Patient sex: M
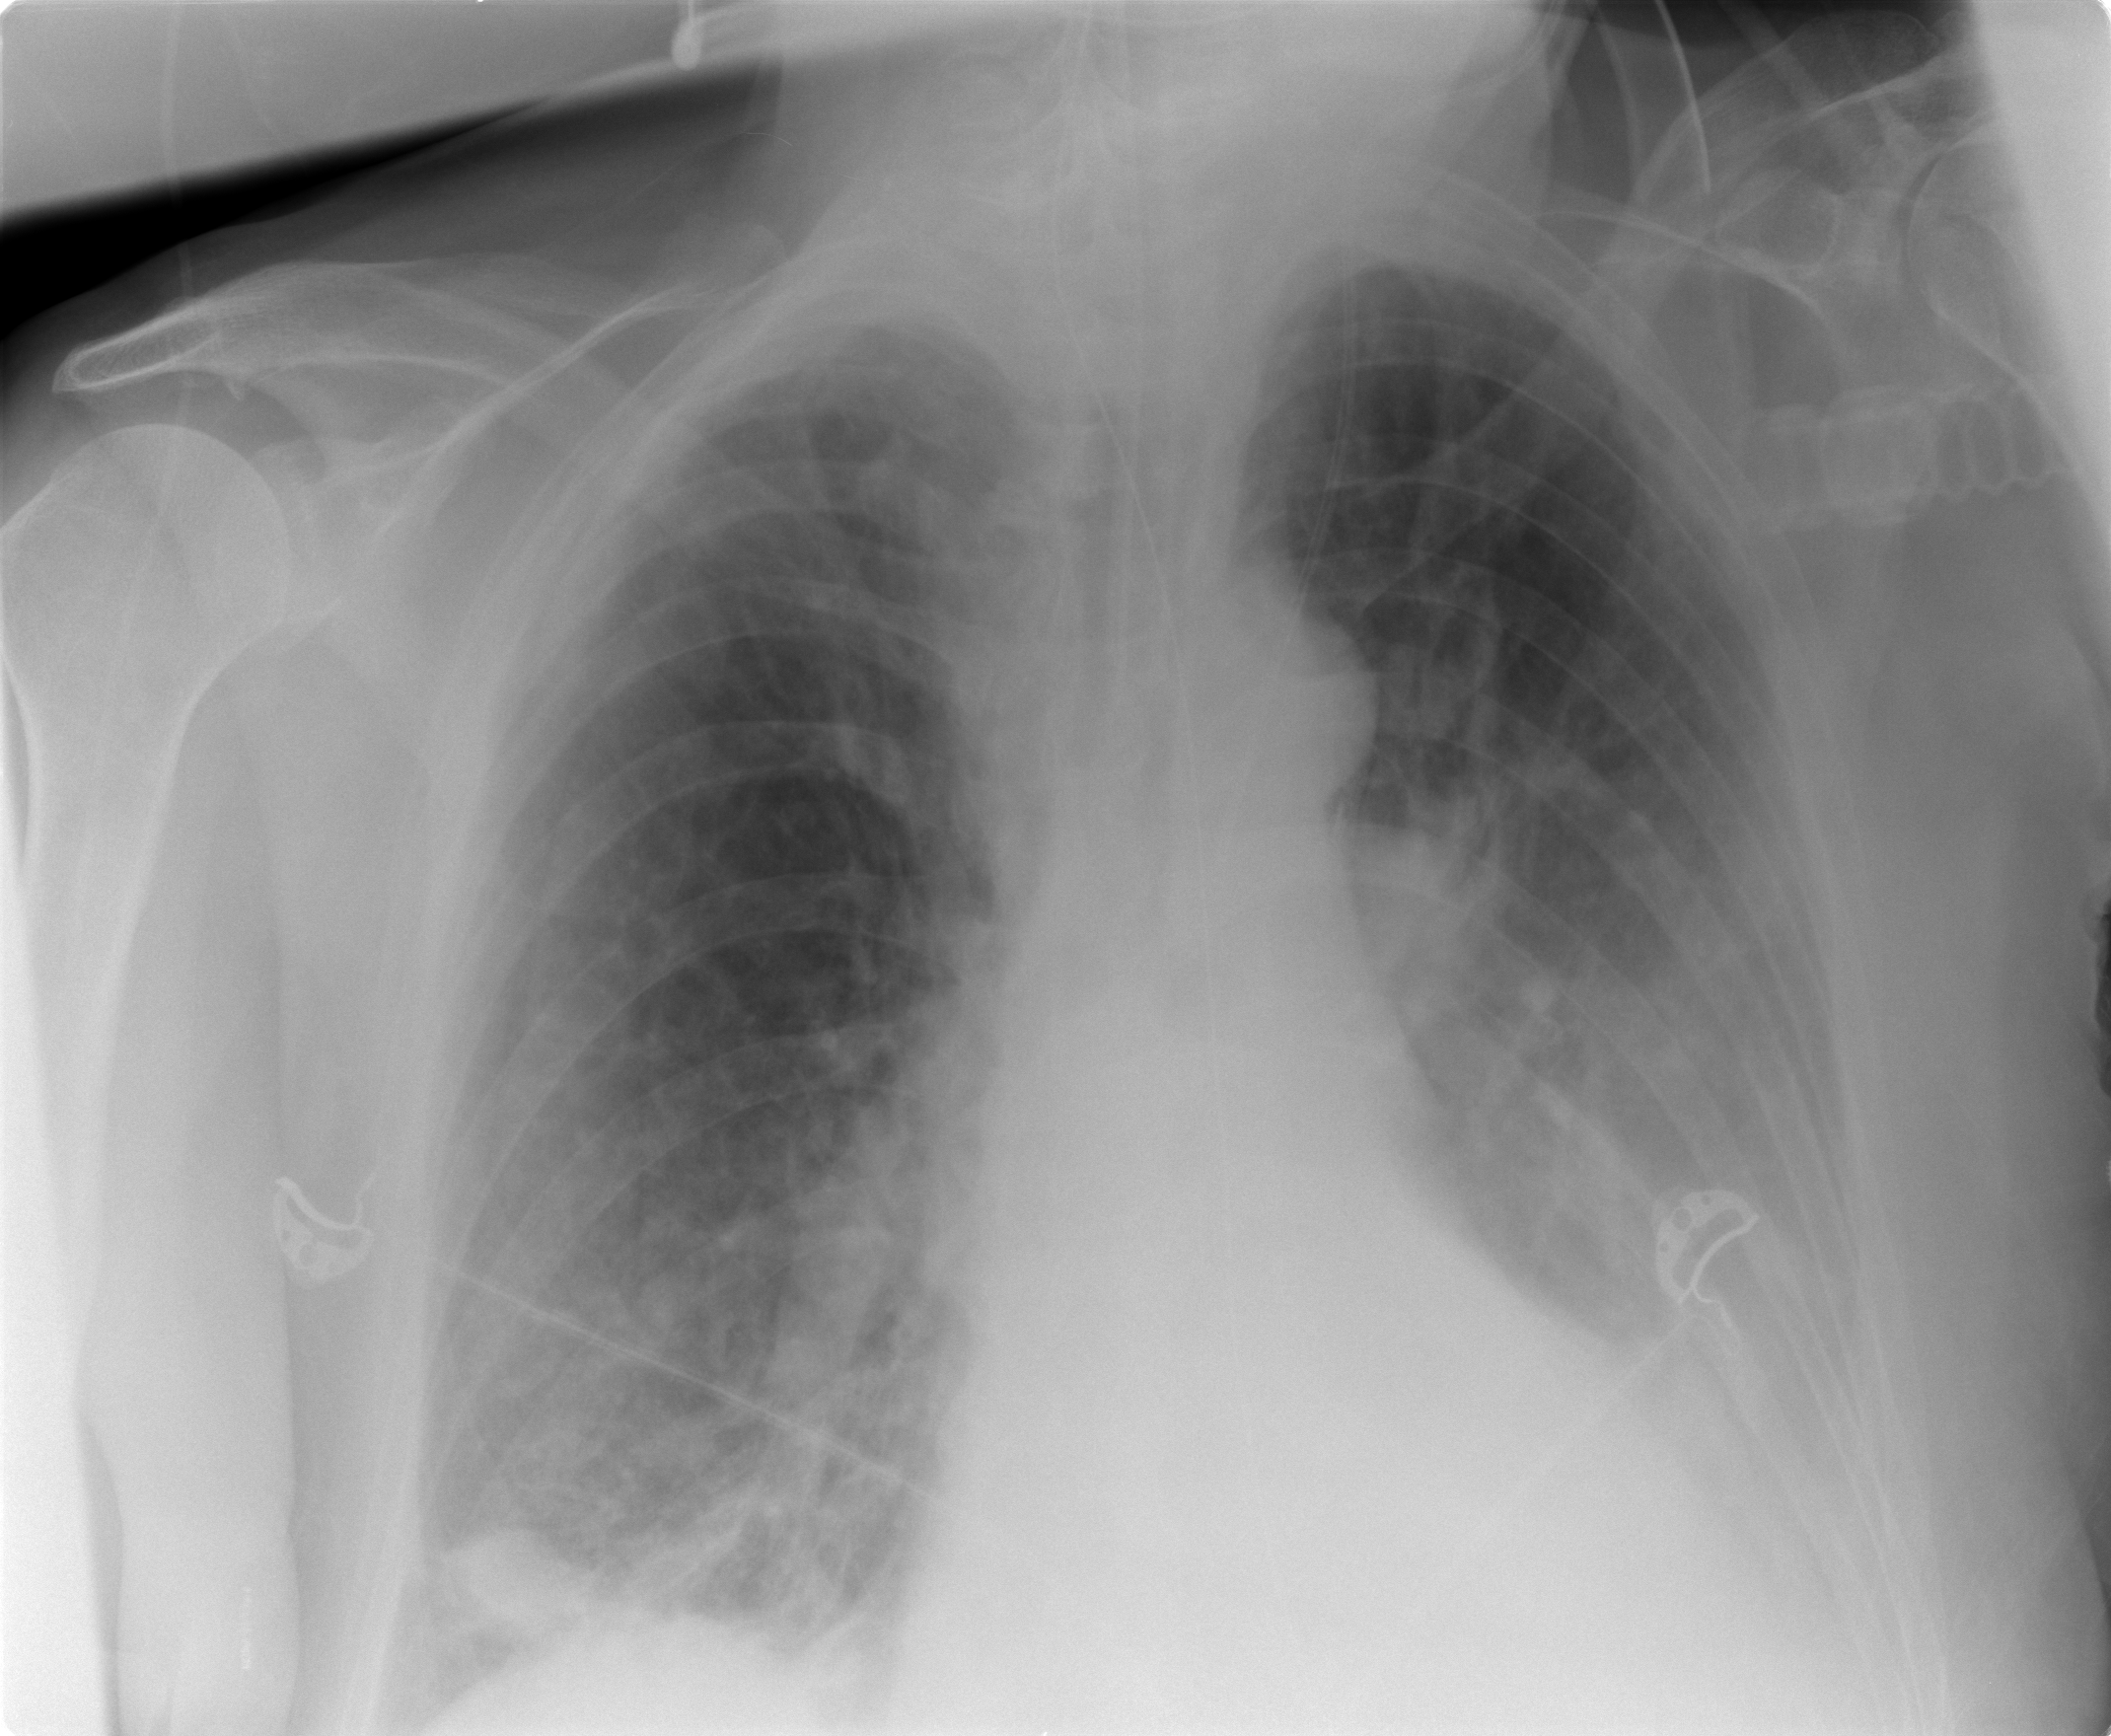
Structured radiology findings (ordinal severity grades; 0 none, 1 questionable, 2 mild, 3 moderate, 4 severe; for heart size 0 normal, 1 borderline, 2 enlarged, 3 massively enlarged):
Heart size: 1
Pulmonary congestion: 2
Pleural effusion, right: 1
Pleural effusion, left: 2
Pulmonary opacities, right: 0
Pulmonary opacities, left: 0
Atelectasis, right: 2
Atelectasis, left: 3